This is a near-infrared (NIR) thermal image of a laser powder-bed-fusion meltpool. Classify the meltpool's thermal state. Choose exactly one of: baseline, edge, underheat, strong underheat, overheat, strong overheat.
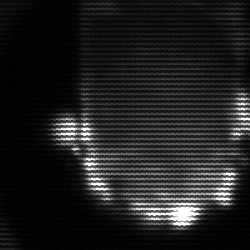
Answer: baseline